Group 1:
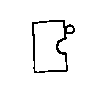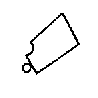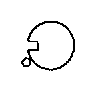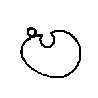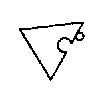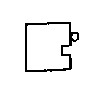
Group 2:
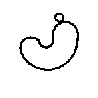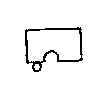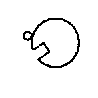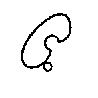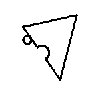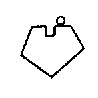
Rule separating the two groups: A circle is at the left of the cavity if you look from inside the figure vs. a circle is at the right of the cavity if you look from inside the figure.
Concepts: direction, indentation, notch, on_line_or_curve, rotational_direction, separation_of_joined_objects, tracing_line_or_curve
Author: Mikhail M. Bongard
Reference: M. M. Bongard, Pattern Recognition, Spartan Books, 1970, p. 232.